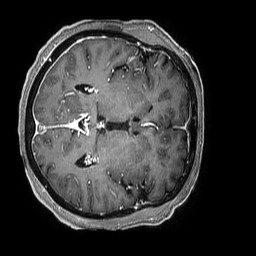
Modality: T1w
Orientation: axial
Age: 64
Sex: male
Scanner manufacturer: philips
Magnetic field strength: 3 T
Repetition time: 0.006817 s
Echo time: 0.00315 s